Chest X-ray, AP view. Patient: 63 years old, sex M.
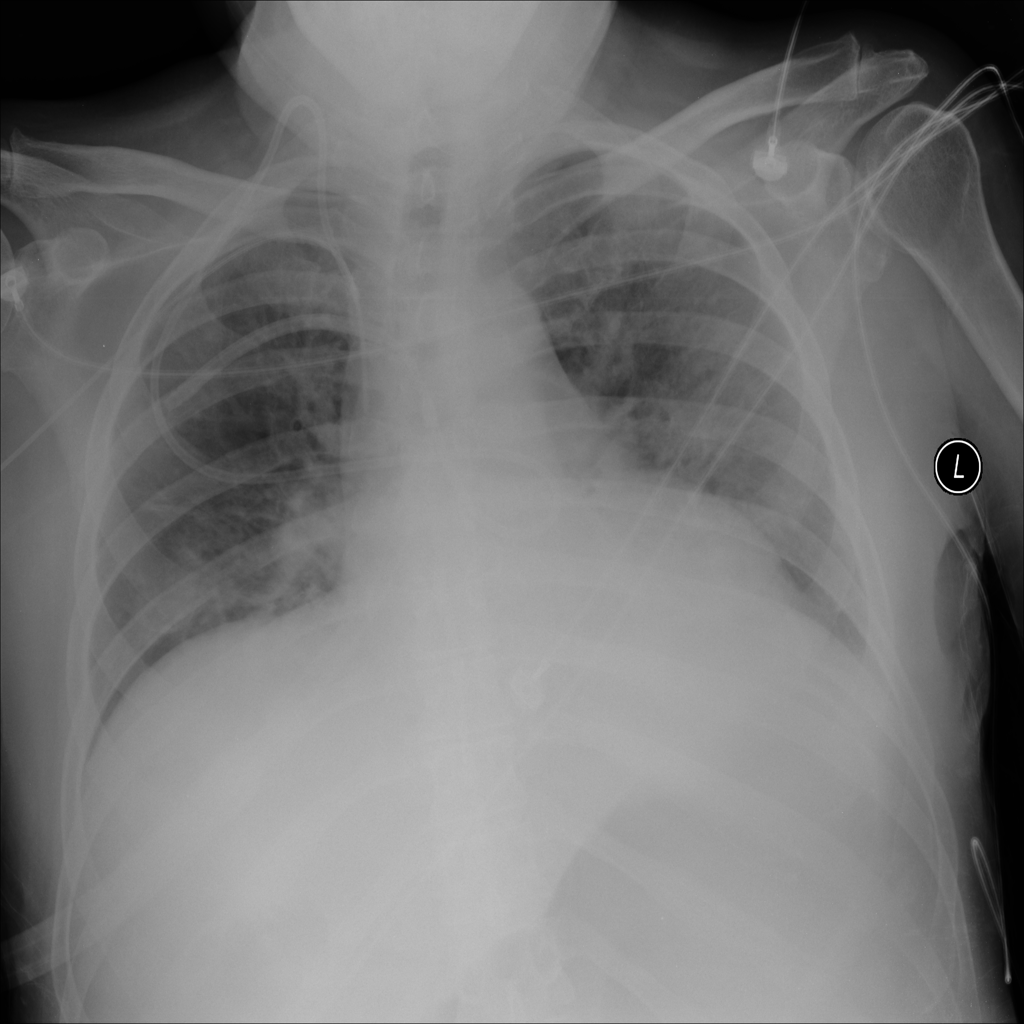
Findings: Infiltration